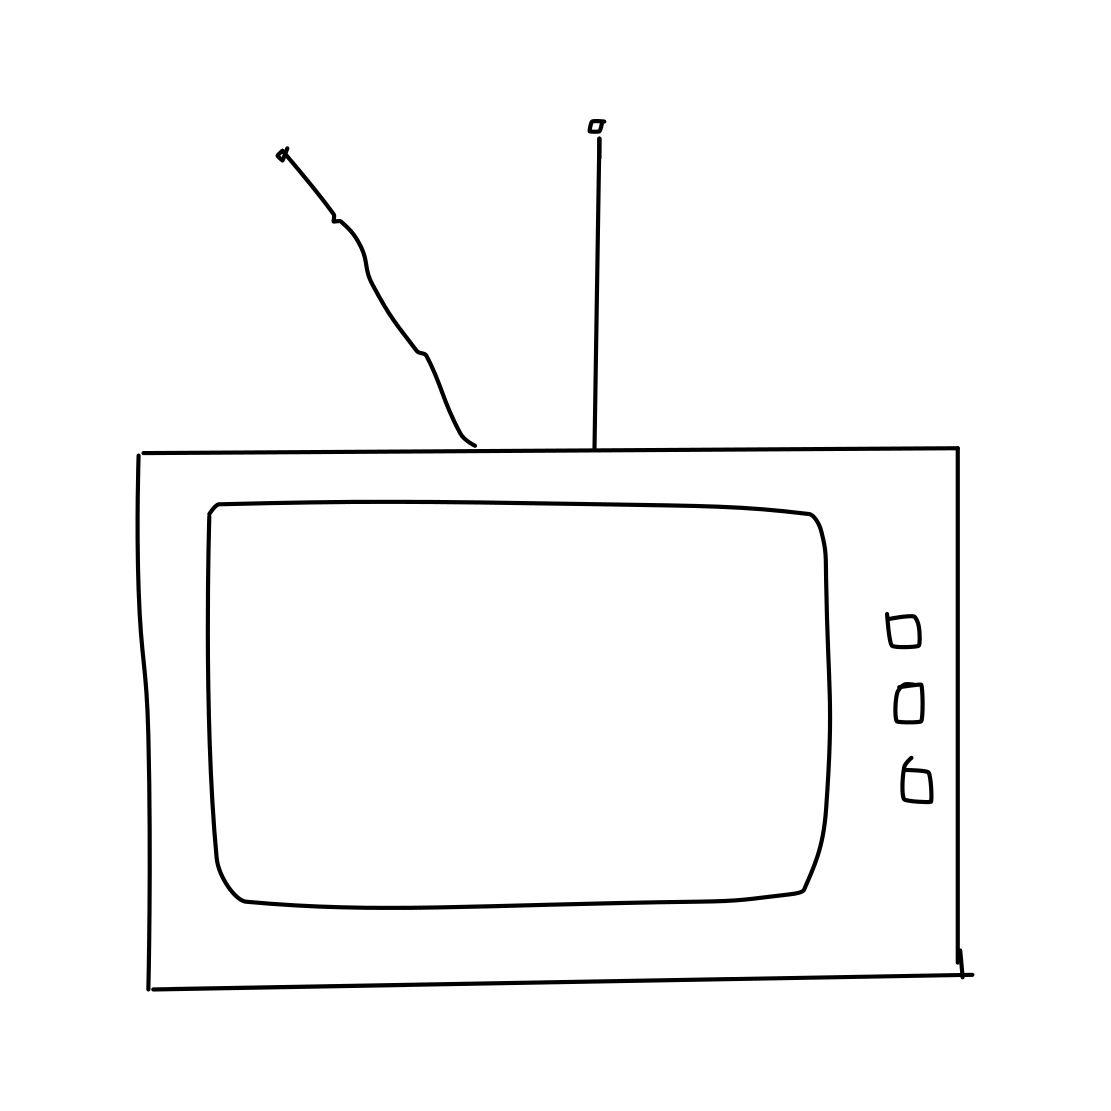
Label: tv